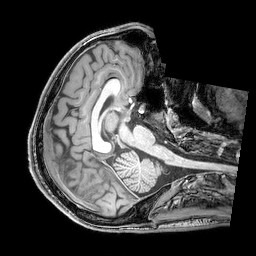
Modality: T1w
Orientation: axial